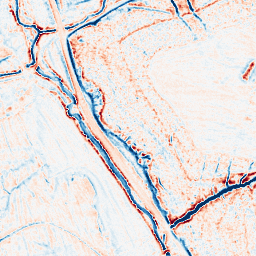
Category: edge_preserving
Decomposition family: anisotropic_diffusion
Decomposition parameters: iterations: 10
kappa: 30
gamma: 0.2
Upsampling method: cubic_mitchell
Upsampling parameters: scale: 4
Upsampling scale: 4